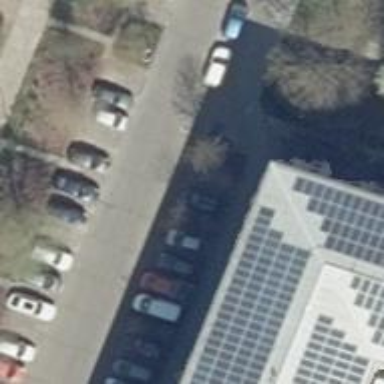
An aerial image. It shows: Street side parking area.